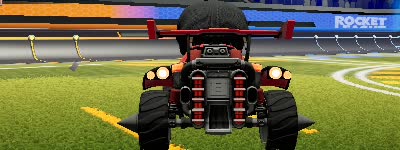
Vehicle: octane